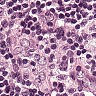
Metastatic tissue present: no